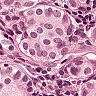
Metastatic tissue present: yes